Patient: sex F, age 75
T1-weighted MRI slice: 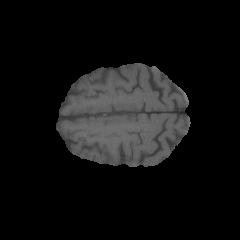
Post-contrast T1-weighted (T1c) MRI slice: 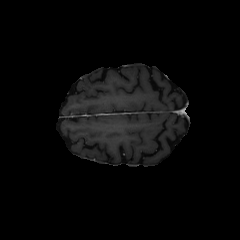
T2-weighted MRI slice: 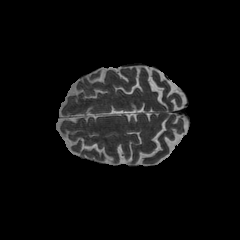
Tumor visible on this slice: no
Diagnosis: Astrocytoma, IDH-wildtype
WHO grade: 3